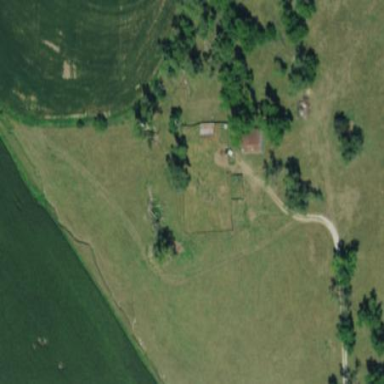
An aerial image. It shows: Farmyard area.